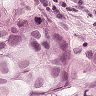
Metastatic tissue present: yes